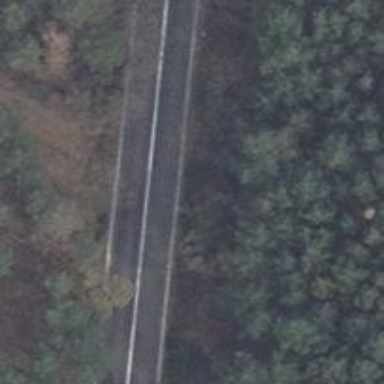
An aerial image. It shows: Secondary road with asphalt surface.